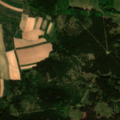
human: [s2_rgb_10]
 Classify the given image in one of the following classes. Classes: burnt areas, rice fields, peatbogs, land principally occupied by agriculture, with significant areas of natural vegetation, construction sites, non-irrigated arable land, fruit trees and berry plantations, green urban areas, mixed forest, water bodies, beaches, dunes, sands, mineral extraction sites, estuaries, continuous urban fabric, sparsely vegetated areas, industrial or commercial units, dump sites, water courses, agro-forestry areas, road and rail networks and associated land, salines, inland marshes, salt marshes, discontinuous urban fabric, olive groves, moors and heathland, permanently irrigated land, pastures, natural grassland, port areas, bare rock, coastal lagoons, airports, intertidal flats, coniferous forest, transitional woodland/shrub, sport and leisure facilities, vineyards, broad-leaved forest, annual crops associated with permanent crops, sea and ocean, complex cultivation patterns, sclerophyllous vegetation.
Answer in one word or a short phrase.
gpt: non-irrigated arable land, coniferous forest